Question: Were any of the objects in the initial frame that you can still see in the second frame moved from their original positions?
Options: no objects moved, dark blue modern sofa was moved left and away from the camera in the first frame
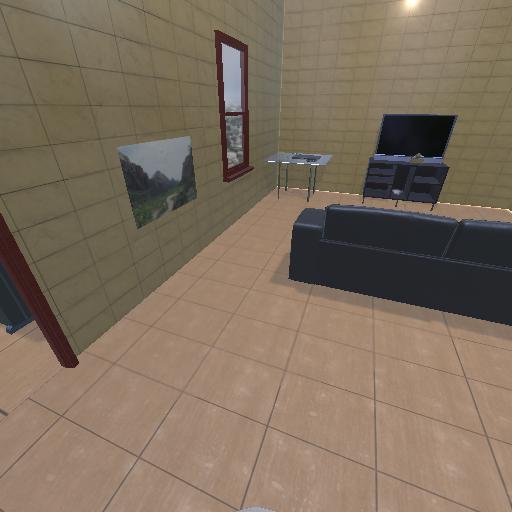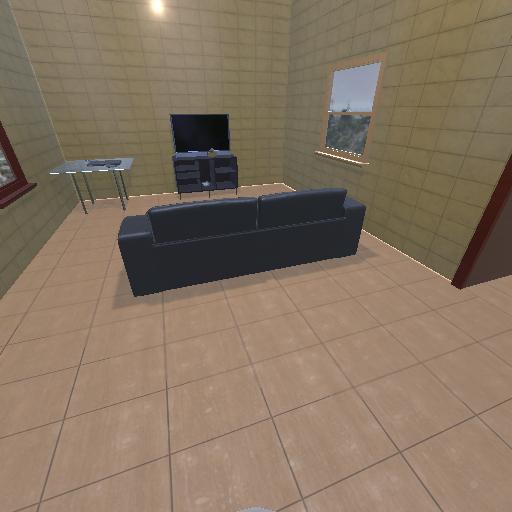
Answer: no objects moved